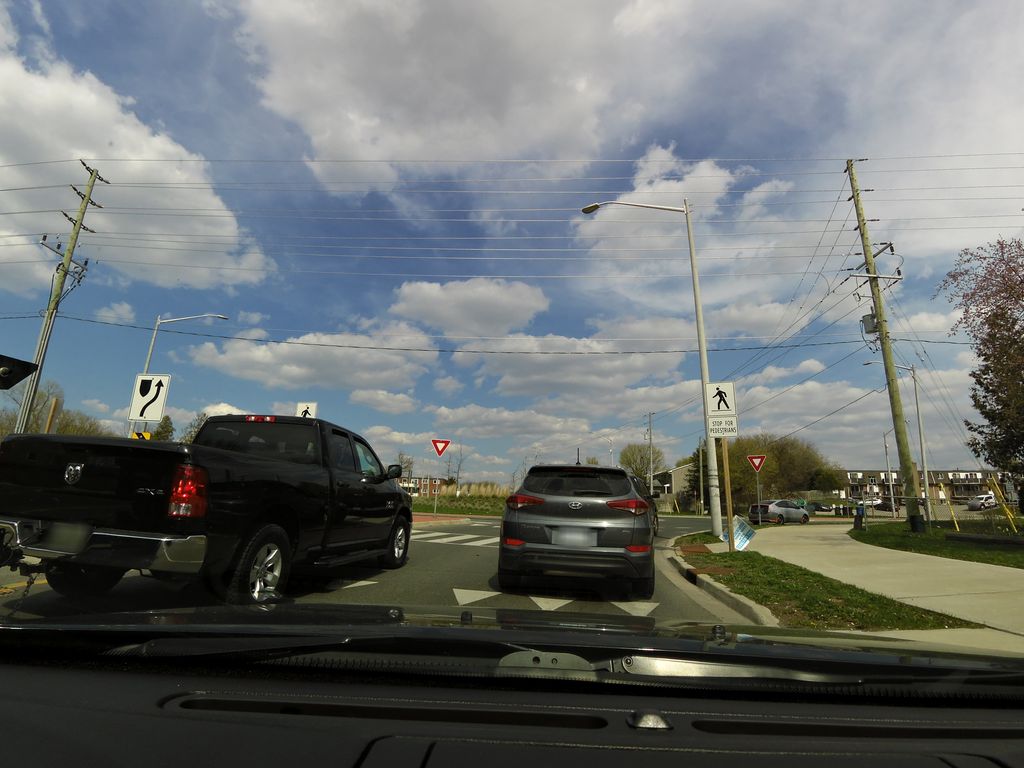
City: kitchener-waterloo